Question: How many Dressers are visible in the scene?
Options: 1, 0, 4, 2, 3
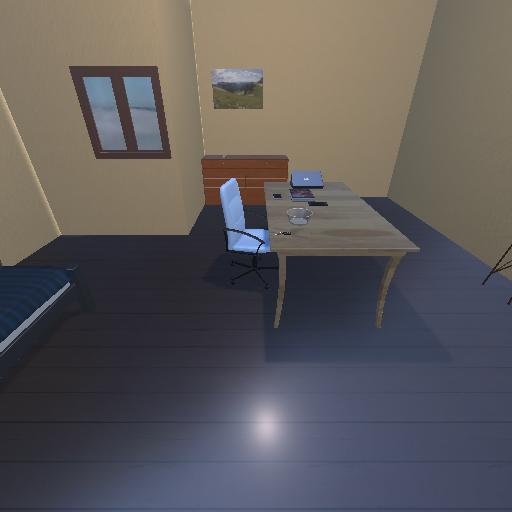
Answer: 1